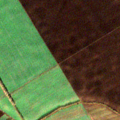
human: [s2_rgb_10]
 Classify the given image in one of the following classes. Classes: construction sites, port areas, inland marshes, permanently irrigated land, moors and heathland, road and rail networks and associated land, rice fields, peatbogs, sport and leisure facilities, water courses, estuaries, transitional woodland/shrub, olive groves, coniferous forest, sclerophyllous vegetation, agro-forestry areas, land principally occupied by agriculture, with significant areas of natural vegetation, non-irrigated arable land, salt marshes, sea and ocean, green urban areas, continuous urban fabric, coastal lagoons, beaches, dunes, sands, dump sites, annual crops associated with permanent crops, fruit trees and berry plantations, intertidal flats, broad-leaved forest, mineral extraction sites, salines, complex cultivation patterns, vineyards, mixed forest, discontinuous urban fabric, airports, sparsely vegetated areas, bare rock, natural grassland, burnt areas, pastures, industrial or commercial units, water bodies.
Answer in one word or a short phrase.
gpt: non-irrigated arable land